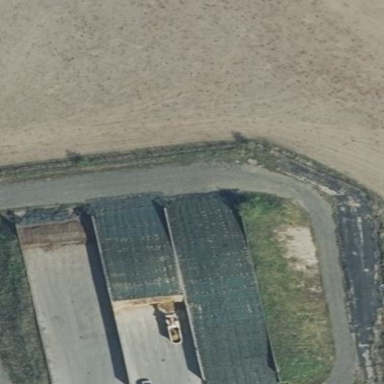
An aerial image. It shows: Bunker silo.